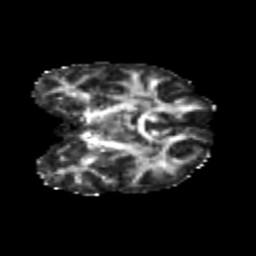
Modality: FA
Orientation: coronal
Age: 21
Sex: female
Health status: healthy
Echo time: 0.074 s